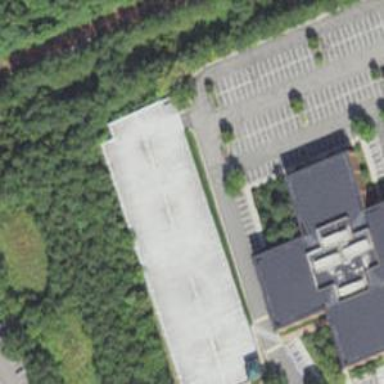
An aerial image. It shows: Multi-storey parking building.